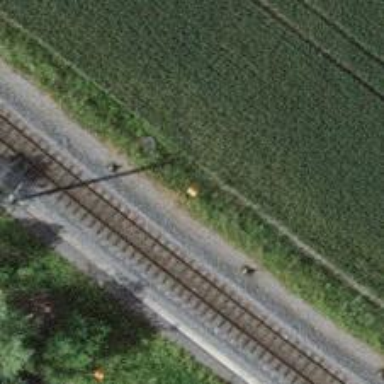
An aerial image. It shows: Aerial marker colored orange.